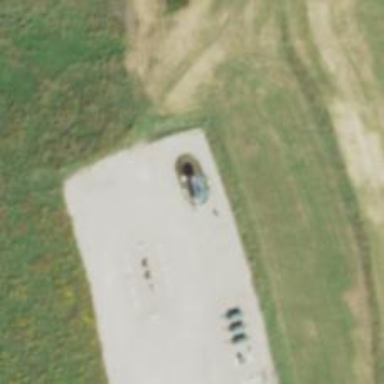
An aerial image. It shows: Storage tank that is man-made.